Question: I want to add a custom menu in the admin section on clicking which user should be redirected to a php code file which is in Magento root directory.
I want to run the script from magento admin.

How can I do this?
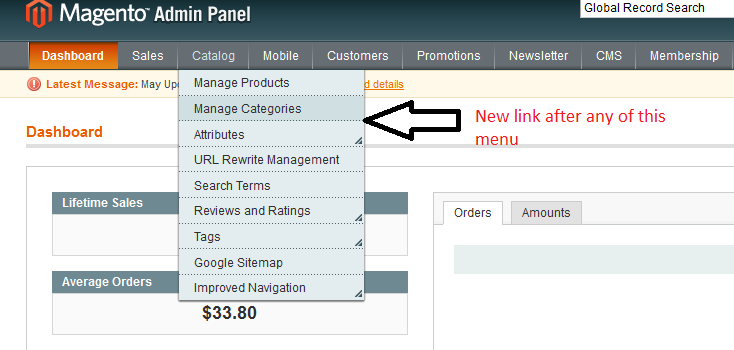
Answer: Lets say you have file 'muk.php' in your Mage root directory. You do not need to change 'action' from your 'adminhtml.xml'.
Instead in your module's controller, you can set redirect to your custom php script like below from 'indexAction'.
'''
public function indexAction() {
$url = Mage::getBaseUrl().'muk.php';//your php file in root
$this->_redirectUrl($url);
return;
}
'''
If you still face a '404 not found' error, then remove 'index.php' from your URL.
'''
http://example.com/index.php/muk.php //may give 404 error
http://example.com/muk.php //this will not give 404 error
'''